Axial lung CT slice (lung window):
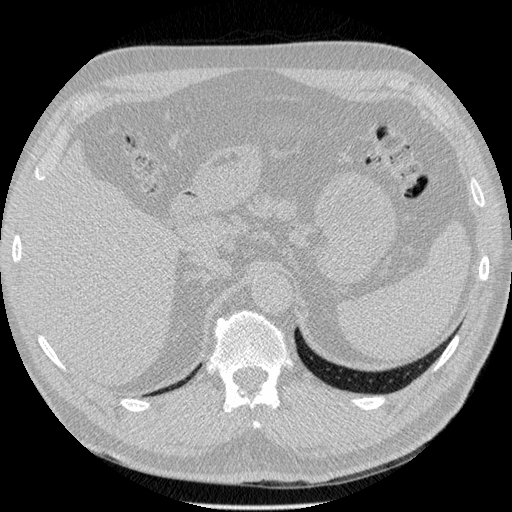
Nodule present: no